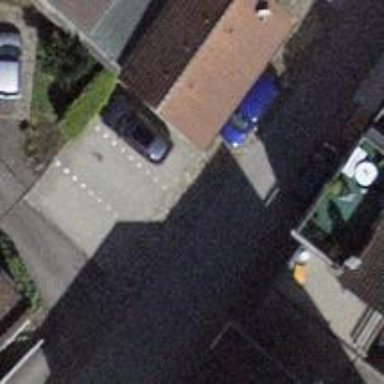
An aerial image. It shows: Living street with sett surface.